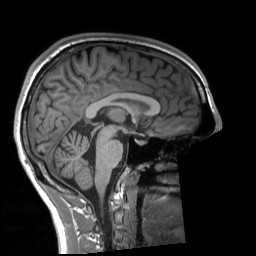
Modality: T1w
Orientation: sagittal